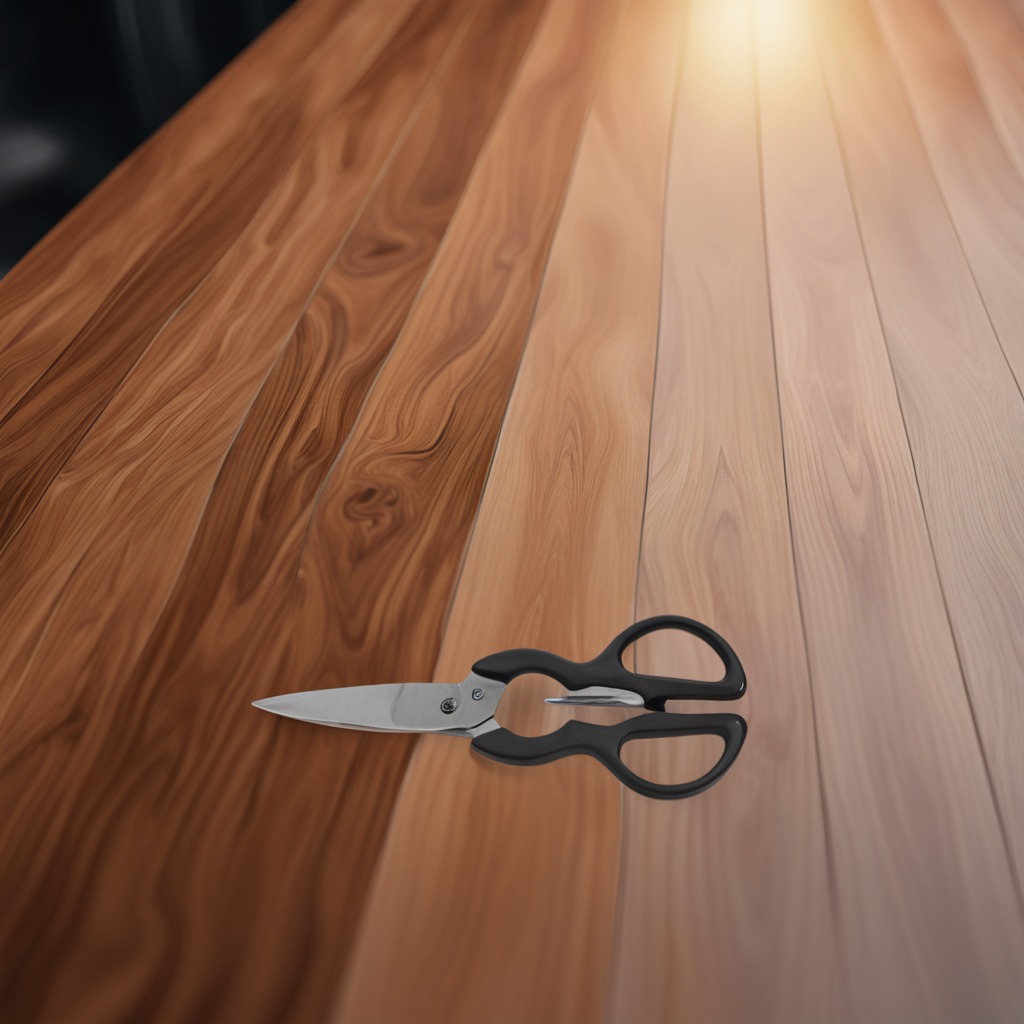
A scissor lies on a wooden table in a carpentry studio.